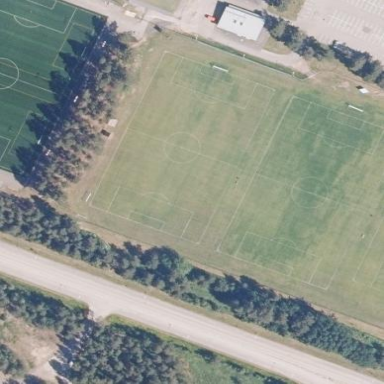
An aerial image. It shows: Soccer pitch for leisure land activities.